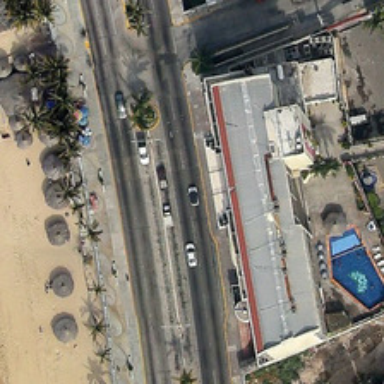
On one side of the road there is a resort while on the other side is a beach with umbrellas .